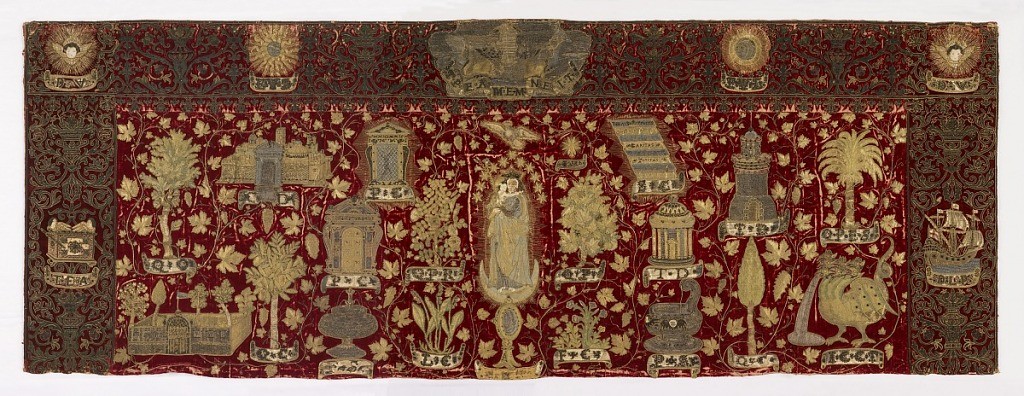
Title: Altar frontal
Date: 16th century
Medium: silk, metallic thread, garnets Technique: raised embroidery on cut velvet
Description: Ruby-colored cut velvet ground embroidered with a depiction of the Virgin and child in the center with attributes and emblems of the Virgin filling the rest of the panel.